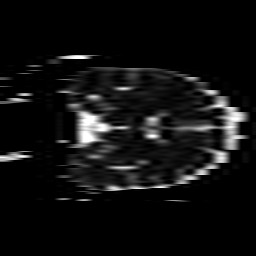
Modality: ADC
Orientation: coronal
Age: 37
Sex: male
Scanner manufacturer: philips
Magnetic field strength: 1.5 T
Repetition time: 4.717 s
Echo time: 0.07714 s